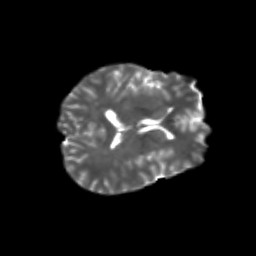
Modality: T2w
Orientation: axial
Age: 26
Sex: male
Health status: healthy
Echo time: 0.074 s